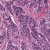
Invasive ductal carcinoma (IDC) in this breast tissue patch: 1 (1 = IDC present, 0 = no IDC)